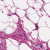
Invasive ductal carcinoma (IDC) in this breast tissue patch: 0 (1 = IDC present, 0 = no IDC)